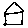
Label: house